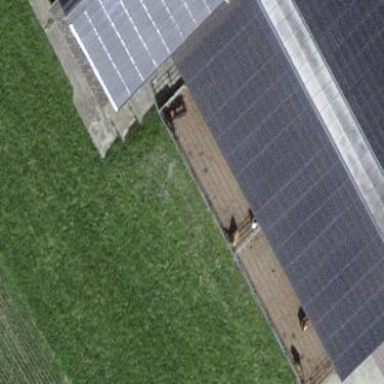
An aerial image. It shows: Solar power generator using photovoltaic panels.